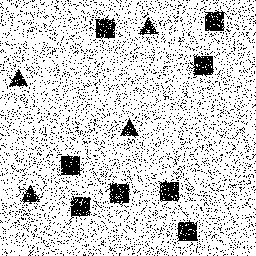
Squares: 8
Triangles: 4
Stars: 0
Total shapes: 12